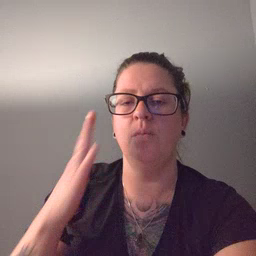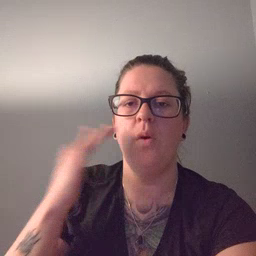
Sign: why